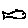
Label: fish